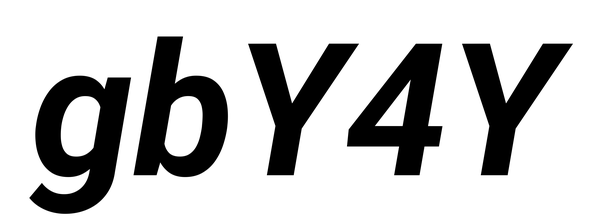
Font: Roboto-Italic_Bold_Italic